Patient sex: M
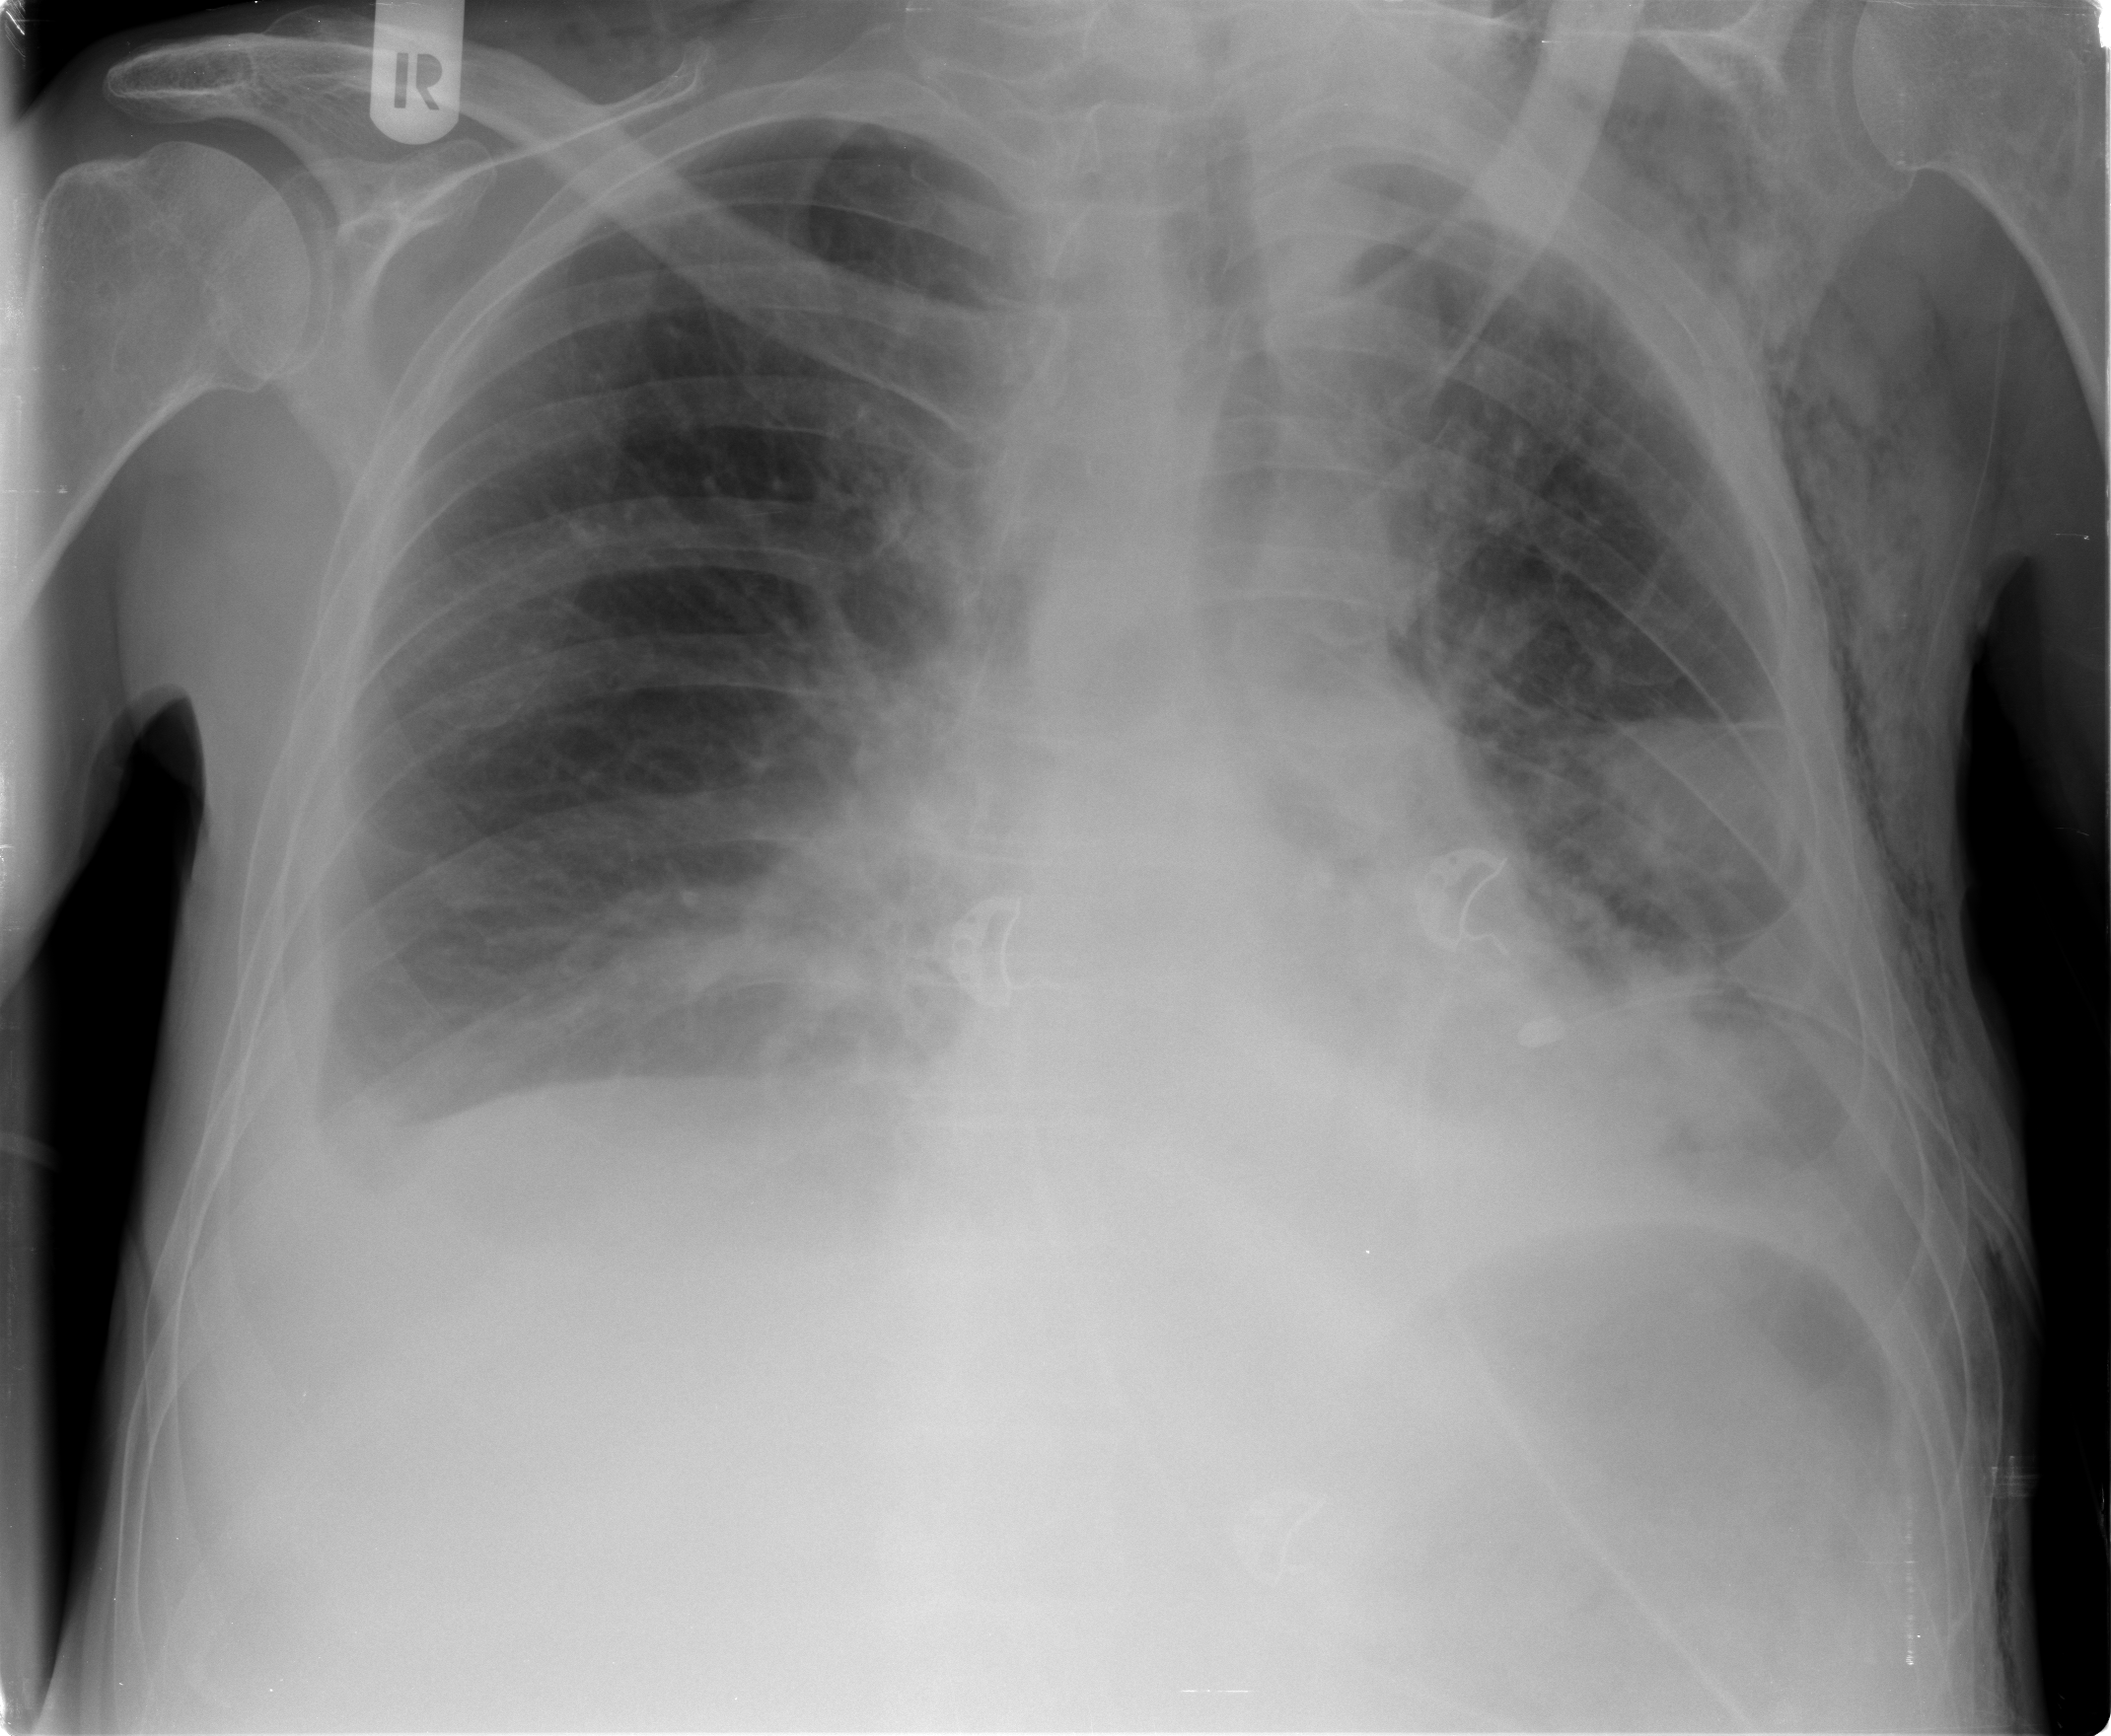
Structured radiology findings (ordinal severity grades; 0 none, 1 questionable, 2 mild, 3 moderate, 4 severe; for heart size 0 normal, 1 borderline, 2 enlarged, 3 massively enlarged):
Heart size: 1
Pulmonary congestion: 2
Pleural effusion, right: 2
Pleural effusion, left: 2
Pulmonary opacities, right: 0
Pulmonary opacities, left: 0
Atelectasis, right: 2
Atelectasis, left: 2